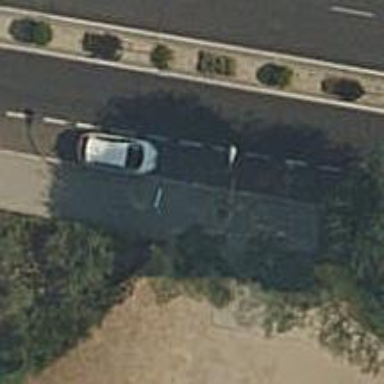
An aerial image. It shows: Sidewalk along the footway.